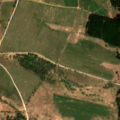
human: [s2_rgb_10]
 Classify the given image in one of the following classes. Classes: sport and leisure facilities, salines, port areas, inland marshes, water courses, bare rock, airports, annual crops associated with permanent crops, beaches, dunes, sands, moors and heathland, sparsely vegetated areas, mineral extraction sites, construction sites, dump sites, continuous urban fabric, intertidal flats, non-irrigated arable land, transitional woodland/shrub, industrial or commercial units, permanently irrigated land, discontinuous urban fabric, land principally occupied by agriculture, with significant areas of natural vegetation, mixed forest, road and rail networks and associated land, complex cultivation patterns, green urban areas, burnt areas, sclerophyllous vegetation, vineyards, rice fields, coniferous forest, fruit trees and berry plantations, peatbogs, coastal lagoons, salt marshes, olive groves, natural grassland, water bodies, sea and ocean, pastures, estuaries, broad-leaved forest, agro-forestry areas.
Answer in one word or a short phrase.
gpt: non-irrigated arable land, pastures, complex cultivation patterns, coniferous forest, transitional woodland/shrub